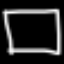
Label: square